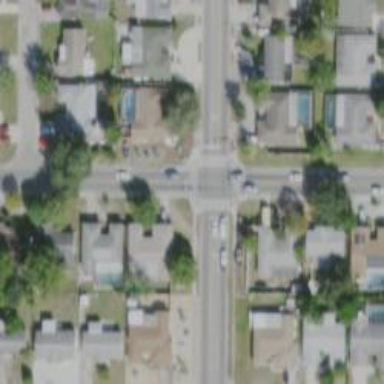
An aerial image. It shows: Marked crossing on the road.